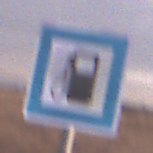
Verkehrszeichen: Tankstelle
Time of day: SunriseSunset
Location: Outdoor (Nature)
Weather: PartlyCloudy
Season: NotSpecified
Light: Natural